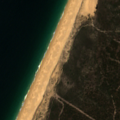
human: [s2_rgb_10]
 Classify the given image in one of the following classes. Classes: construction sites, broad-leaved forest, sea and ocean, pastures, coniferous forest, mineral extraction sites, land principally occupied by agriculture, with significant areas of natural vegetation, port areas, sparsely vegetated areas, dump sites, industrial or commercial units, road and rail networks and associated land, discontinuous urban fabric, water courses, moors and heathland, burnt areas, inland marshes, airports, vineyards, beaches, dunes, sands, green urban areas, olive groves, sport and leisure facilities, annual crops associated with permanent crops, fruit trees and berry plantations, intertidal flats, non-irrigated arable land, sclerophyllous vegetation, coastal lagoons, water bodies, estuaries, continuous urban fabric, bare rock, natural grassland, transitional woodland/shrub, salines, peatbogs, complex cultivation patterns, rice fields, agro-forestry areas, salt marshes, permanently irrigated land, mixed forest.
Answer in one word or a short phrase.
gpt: coniferous forest, transitional woodland/shrub, beaches, dunes, sands, sea and ocean